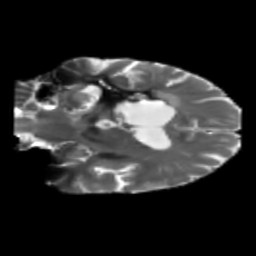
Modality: T2w
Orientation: coronal
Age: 53
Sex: female
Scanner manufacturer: siemens
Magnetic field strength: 3 T
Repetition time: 5.25 s
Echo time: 0.08 s